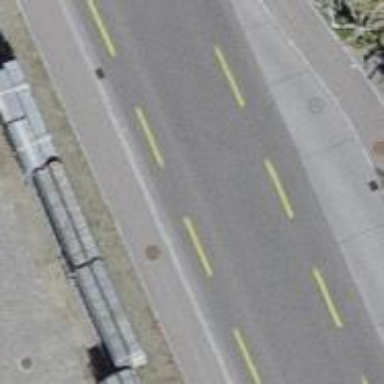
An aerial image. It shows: Bus stop with stop position for public transport.